The image folds the raw vibration samples of a bearing signal into a 2-D grayscale square (signal-to-image encoding). Determine the bearing's health state. Answer with exactly one of: normal, inner_race, outer_race, ball.
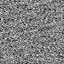
Answer: outer_race